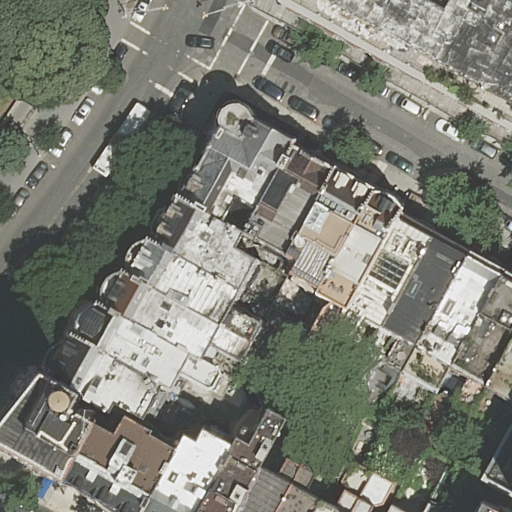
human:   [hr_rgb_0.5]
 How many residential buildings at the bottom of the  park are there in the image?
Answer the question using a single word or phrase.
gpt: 26

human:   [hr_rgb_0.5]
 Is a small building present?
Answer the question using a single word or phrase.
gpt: yes

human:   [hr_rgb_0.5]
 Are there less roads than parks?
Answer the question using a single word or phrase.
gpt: no

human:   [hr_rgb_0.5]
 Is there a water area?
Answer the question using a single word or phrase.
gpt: no

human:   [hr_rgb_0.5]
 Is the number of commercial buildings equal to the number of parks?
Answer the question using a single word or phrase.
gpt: no

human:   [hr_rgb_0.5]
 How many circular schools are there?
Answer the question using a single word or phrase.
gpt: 0

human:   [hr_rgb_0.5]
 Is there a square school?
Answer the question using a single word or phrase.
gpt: no

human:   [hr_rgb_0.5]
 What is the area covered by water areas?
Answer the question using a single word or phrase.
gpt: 0m2

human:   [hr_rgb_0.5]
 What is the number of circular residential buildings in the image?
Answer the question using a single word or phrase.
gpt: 0

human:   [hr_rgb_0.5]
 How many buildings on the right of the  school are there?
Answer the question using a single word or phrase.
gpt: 0

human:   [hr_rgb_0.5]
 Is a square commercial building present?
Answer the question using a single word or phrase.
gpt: no

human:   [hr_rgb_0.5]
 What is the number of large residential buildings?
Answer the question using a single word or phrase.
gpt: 1

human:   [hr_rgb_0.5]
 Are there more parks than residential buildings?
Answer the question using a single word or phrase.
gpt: no

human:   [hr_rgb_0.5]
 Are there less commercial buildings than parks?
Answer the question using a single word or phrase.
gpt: yes

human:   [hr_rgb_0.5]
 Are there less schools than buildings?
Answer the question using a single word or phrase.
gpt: yes

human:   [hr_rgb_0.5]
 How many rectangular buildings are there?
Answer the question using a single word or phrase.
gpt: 12

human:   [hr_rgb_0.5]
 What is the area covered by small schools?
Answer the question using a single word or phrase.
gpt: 36m2

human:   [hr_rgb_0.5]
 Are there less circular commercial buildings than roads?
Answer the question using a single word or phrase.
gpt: yes

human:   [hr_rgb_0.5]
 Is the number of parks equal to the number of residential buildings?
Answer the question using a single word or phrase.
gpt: no

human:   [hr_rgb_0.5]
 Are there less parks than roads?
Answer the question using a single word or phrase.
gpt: yes

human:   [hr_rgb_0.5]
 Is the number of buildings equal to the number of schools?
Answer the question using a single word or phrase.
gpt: no

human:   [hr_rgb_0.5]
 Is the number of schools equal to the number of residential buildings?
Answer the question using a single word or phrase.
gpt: no

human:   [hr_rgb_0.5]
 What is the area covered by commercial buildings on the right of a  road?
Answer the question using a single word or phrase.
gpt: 0m2

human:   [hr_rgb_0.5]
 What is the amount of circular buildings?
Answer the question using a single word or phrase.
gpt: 0

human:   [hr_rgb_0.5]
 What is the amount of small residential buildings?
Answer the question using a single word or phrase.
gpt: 7

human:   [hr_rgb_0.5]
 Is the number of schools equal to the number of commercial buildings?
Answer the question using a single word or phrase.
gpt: no

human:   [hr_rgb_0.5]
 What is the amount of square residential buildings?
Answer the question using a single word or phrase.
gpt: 0

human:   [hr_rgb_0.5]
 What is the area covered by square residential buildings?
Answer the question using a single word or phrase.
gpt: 0m2

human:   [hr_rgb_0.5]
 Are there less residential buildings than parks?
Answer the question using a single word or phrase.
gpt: no

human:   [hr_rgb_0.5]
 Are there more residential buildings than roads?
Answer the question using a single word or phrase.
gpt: yes

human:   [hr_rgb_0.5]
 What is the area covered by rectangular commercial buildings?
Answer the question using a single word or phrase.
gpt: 0m2

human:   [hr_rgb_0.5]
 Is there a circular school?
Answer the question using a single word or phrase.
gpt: no

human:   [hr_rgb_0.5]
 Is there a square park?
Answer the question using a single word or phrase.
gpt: no

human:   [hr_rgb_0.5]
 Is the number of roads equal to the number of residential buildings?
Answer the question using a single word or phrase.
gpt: no

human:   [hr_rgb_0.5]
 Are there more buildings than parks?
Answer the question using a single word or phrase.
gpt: yes

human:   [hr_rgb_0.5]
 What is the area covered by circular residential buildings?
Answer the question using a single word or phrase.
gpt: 0m2